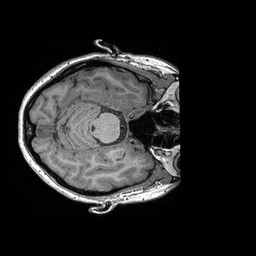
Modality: T1w
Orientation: axial
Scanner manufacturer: siemens
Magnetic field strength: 3 T
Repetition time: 2.3 s
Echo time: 0.00298 s